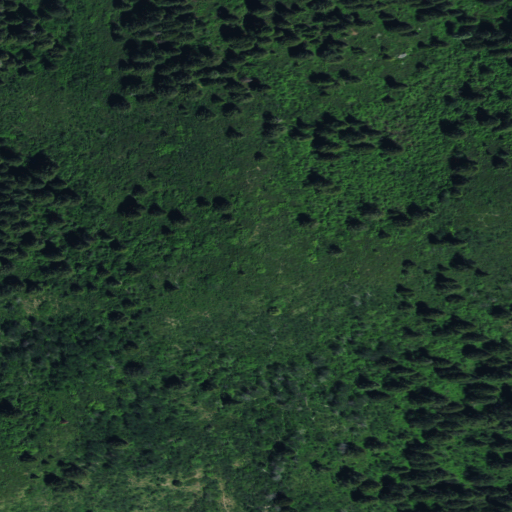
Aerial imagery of mountain in Idaho named Bear Wallow Point containing evergreen forest, deciduous forest, and shrub